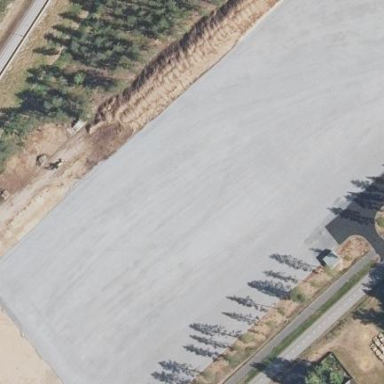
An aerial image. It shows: Parking area with unpaved surface.